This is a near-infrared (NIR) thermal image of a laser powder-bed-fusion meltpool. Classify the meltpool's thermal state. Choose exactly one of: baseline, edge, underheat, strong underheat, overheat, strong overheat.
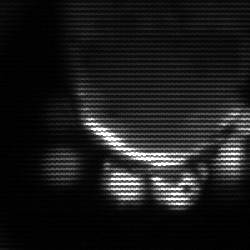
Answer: edge